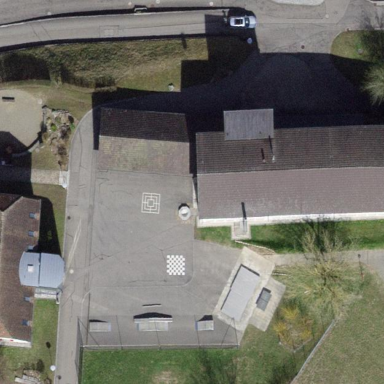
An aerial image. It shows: School building.